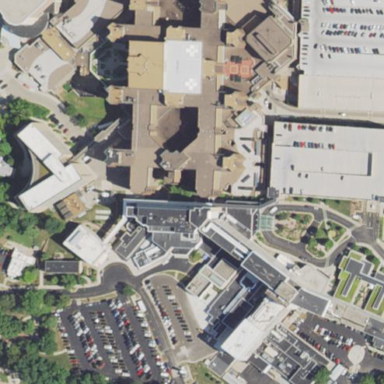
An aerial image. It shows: Hospital providing healthcare services.